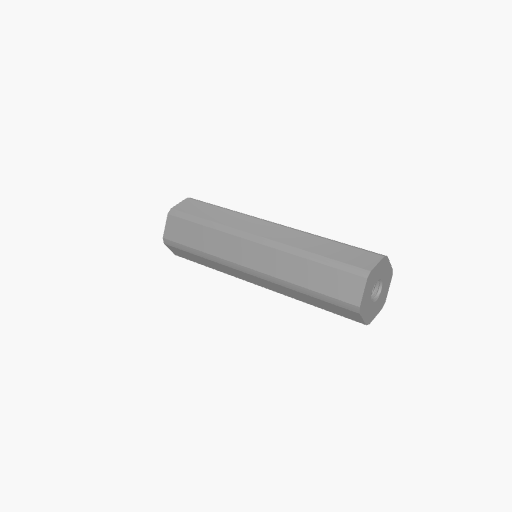
Part: Shaft12ROD43